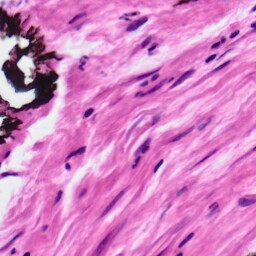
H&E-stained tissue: Ovarian